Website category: auto
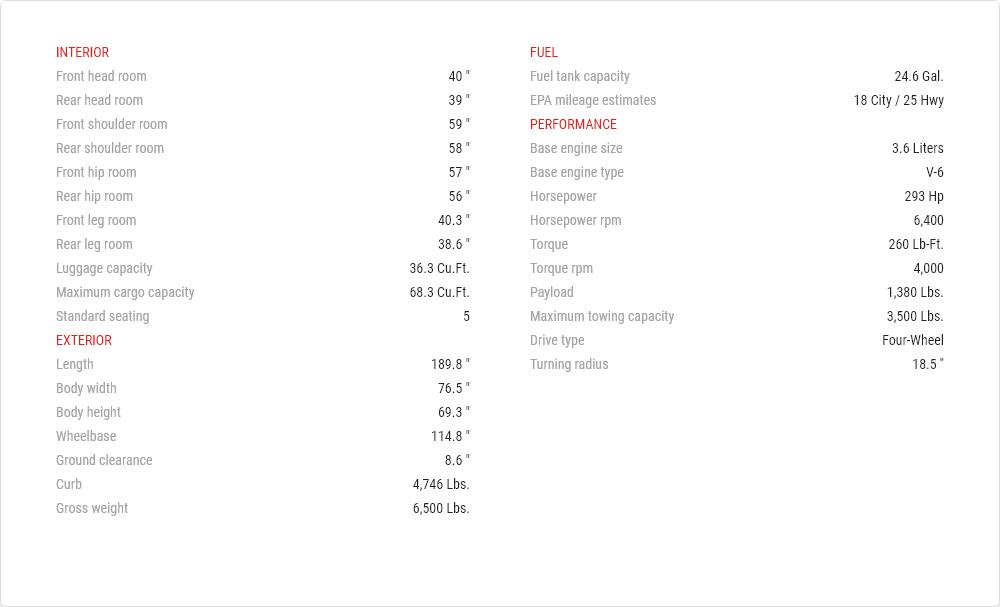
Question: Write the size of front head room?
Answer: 40 "

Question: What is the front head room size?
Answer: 40 "

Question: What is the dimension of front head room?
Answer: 40 "

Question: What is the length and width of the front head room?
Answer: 40 "

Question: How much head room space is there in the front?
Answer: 40 "

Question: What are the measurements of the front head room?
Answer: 40 "

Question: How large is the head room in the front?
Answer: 40 "

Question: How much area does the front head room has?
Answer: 40 "

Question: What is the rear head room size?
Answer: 39 "

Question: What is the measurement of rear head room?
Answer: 39 "

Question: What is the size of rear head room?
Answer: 39 "

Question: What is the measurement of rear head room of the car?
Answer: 39 "

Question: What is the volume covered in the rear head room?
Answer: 39 "

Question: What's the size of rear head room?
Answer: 39 "

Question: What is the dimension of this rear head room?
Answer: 39 "

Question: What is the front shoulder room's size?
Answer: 59 "

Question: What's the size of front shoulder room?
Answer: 59 "

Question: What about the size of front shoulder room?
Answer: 59 "

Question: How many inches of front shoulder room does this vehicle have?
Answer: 59 "

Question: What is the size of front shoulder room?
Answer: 59 "

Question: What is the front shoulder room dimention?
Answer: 59 "

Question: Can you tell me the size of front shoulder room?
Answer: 59 "

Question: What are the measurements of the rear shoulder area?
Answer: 58 "

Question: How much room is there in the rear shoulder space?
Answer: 58 "

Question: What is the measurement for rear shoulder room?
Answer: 58 "

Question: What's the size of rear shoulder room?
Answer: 58 "

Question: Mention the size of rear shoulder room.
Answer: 58 "

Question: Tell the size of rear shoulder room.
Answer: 58 "

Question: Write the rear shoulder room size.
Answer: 58 "

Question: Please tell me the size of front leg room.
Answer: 40.3 "

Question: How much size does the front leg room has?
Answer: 40.3 "

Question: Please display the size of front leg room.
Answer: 40.3 "

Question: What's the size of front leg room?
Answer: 40.3 "

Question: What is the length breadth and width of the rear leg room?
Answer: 38.6 "

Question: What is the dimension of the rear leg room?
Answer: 38.6 "

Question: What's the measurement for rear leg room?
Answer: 38.6 "

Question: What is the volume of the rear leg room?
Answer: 38.6 "

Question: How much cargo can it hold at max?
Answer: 36.3 cu.ft.

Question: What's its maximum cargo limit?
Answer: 36.3 cu.ft.

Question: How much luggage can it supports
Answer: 36.3 cu.ft.

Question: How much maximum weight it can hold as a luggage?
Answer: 36.3 cu.ft.

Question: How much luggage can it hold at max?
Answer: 36.3 cu.ft.

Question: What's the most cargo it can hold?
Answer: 36.3 cu.ft.

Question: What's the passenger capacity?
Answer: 5

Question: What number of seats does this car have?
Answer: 5

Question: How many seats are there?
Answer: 5

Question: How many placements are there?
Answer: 5

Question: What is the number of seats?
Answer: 5

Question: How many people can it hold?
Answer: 5

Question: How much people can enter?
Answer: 5

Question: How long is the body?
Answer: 189.8 "

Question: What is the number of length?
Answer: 189.8 "

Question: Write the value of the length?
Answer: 189.8 "

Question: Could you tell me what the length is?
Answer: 189.8 "

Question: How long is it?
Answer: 189.8 "

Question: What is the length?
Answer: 189.8 "

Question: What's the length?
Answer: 189.8 "

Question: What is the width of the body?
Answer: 76.5 "

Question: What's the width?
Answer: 76.5 "

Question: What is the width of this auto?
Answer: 76.5 "

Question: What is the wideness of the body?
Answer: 76.5 "

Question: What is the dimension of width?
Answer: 76.5 "

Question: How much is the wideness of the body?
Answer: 76.5 "

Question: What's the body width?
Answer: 76.5 "